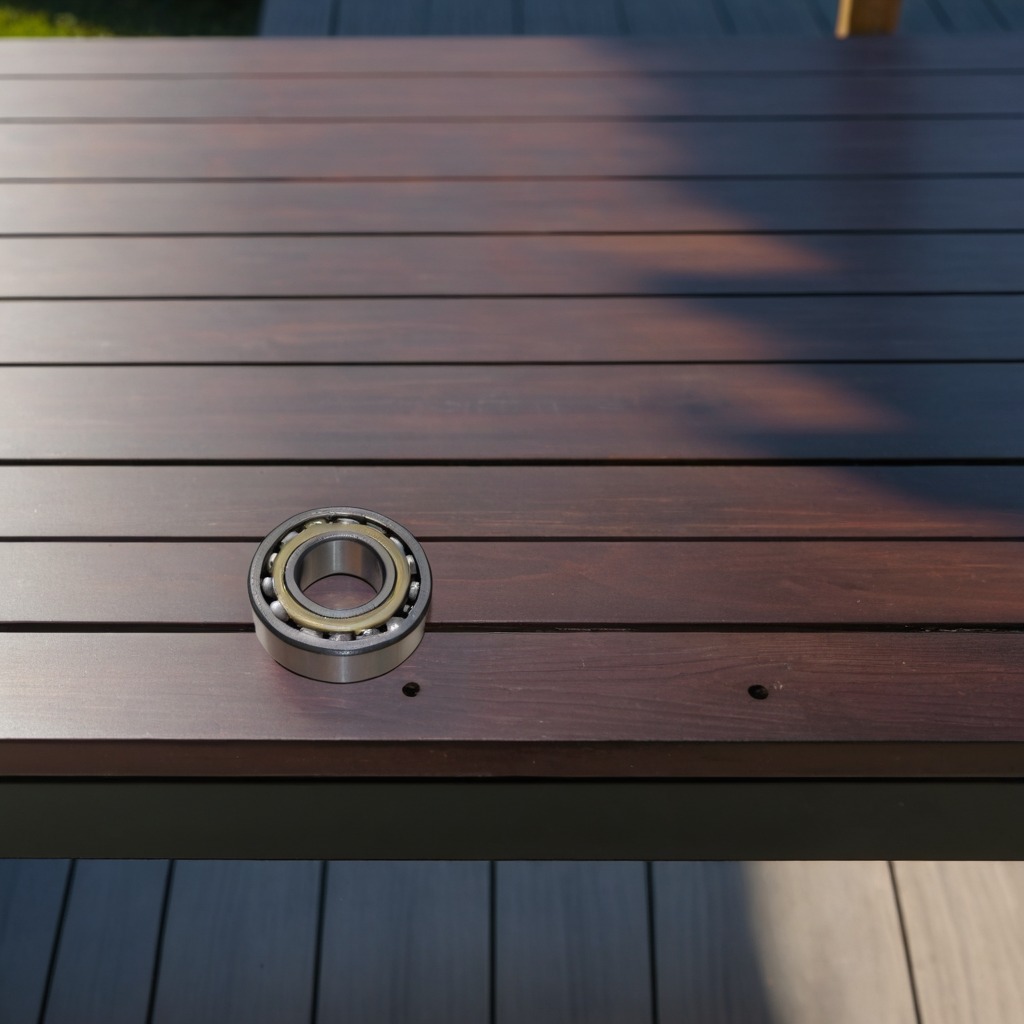
A metal ball bearing is lying on the wood workbench.